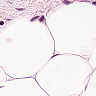
Metastatic tissue present: no